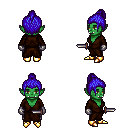
a pixel art fantasy rpg character, female body template, orc, green skin, brown robe, metal pants, blue short topknot hairstyle, metal gloves, gold boots, dagger, four views (front, back, left, right), 2x2 character sprite sheet, small pixel art, hard edges, no anti-aliasing